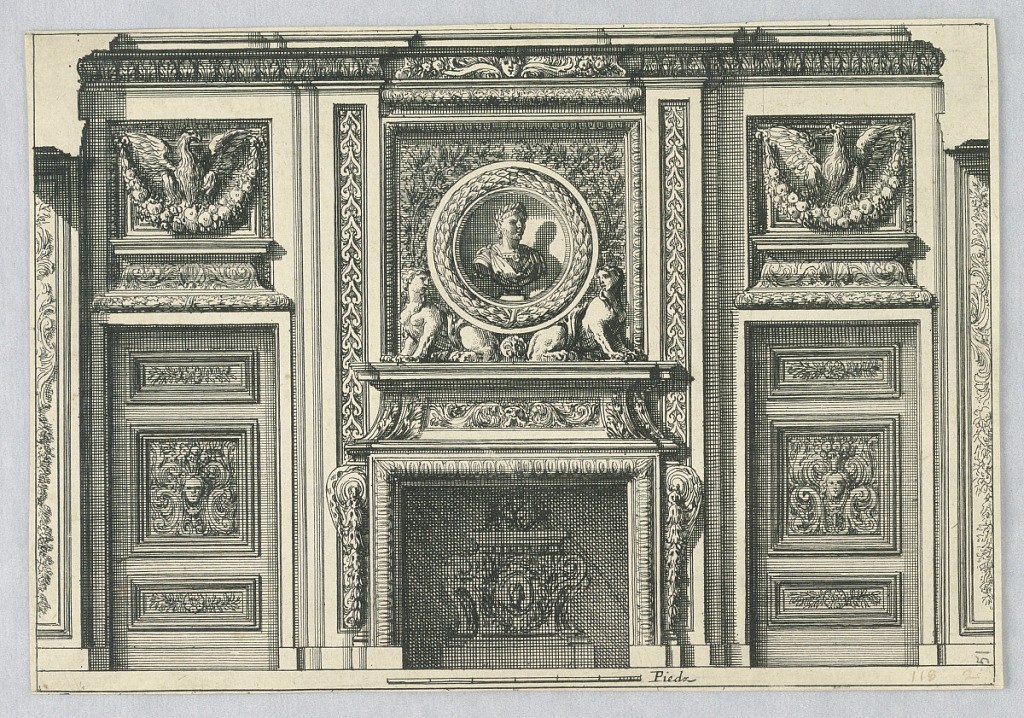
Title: Design for Mantle Piece, from "Cheminées et Lambris"
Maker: Jean Le Pautre, French, 1618–1682
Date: ca. 1670
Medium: Etching on paper
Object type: Print
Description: A = Jombert 53, 3. B: In the scheme of a couped obelisk before a wall panel. A mask and two cornucopias are shown over the frame of the opening, gaines with armless Atlantes beside it. A medalion with two portraits of women over a pedestal from which the heads of two birds emerge, caressed by putti, and garlands form the decoration of the upper portion.